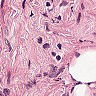
Metastatic tissue present: no